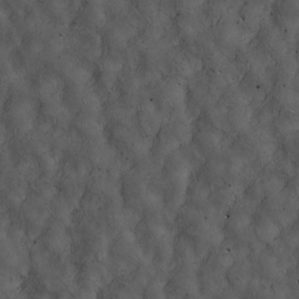
Label: non_frost